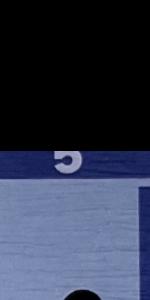
Label: Empty